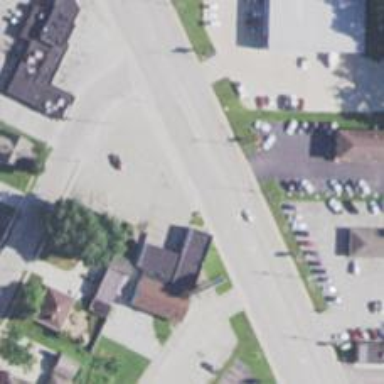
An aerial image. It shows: Crossing road.